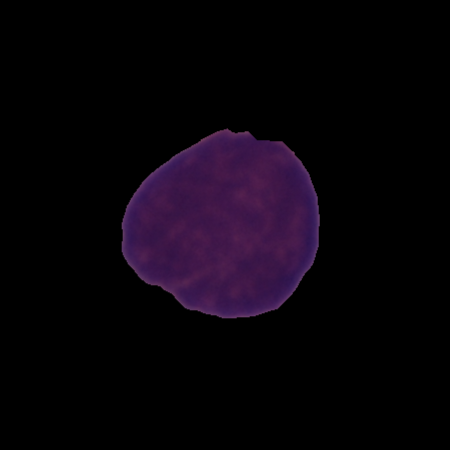
Label: cancer